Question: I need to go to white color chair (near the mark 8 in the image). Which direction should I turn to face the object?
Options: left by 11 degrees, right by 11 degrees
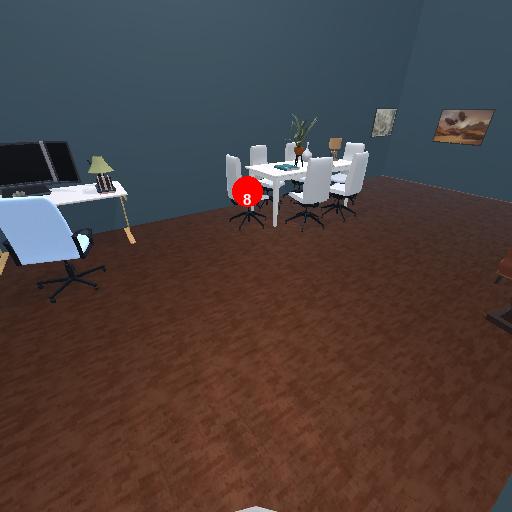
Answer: left by 11 degrees